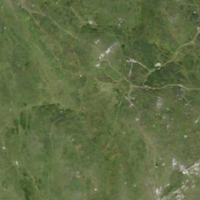
EUNIS habitat code: 26
Species observed at this site:
Aster alpinus
Motacilla cinerea
Draba aizoides
Arnica montana
Gentianella campestris
Leontopodium nivale